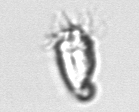
Label: Paratontonia_gracillima